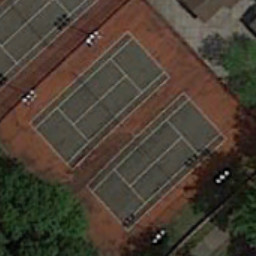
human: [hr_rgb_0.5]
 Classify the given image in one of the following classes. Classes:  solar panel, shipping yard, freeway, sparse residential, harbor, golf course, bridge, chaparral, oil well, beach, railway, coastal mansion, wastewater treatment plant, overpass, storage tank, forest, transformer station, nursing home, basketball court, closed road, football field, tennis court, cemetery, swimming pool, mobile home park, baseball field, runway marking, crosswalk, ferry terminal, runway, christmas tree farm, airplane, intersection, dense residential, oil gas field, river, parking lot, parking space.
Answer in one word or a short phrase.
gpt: tennis court